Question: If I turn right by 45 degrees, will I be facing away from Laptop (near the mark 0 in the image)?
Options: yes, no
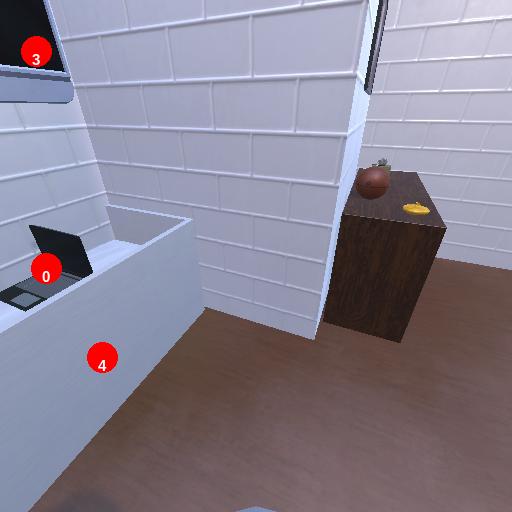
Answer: yes